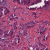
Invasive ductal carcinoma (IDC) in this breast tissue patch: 1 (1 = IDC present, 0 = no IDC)